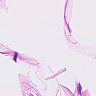
Metastatic tissue present: no